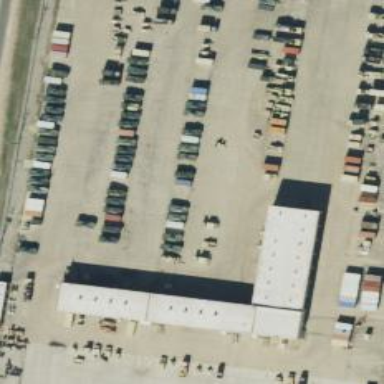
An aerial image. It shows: Military area enclosed by fence.